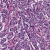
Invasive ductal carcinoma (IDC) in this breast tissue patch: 1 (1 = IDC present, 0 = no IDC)